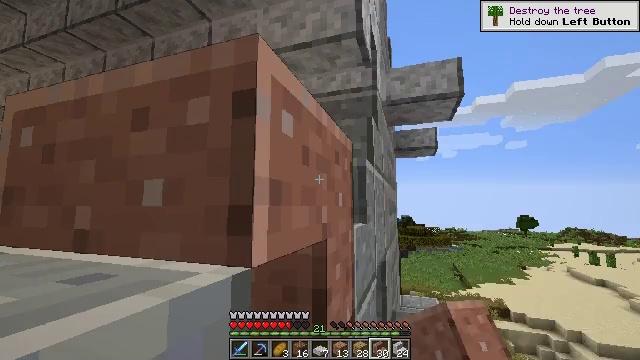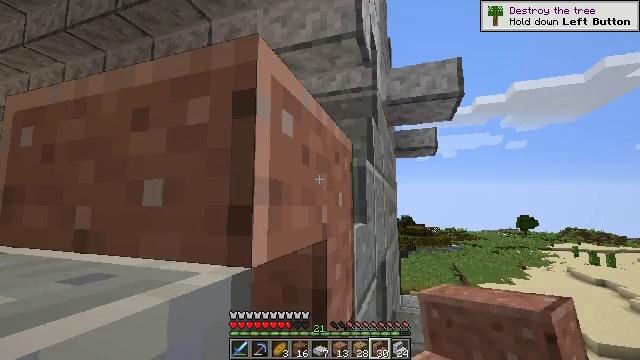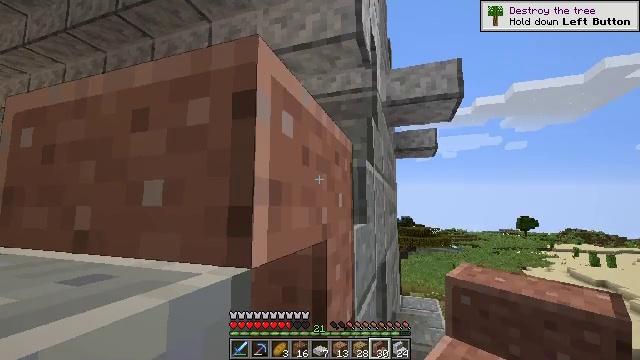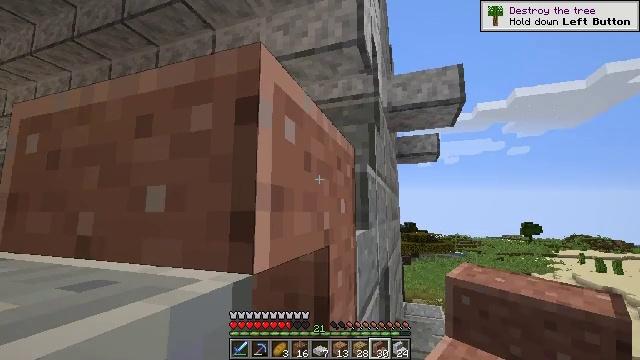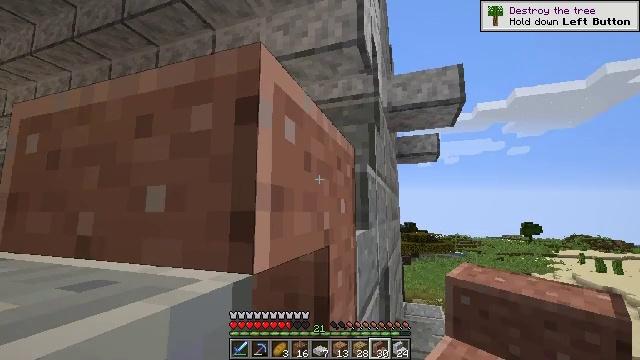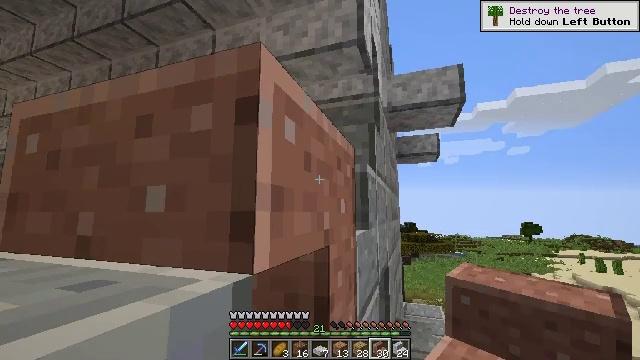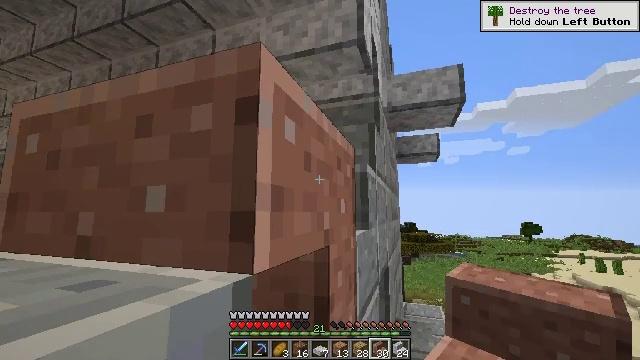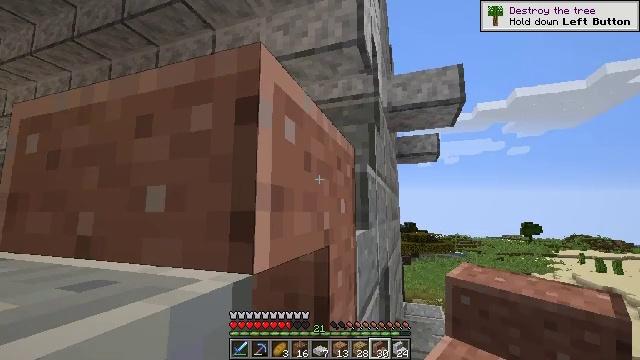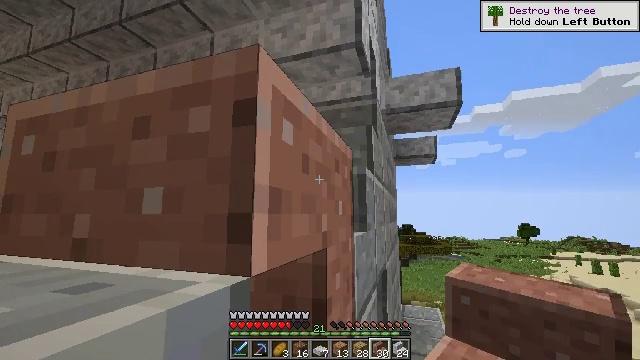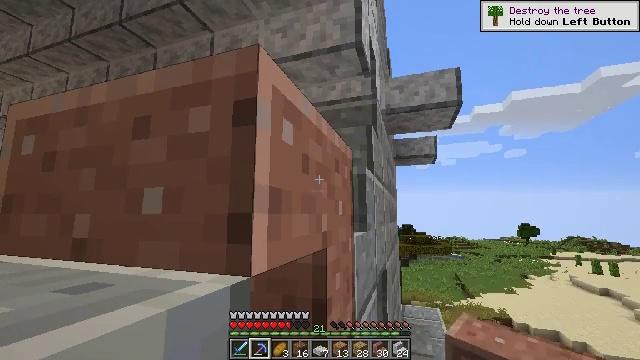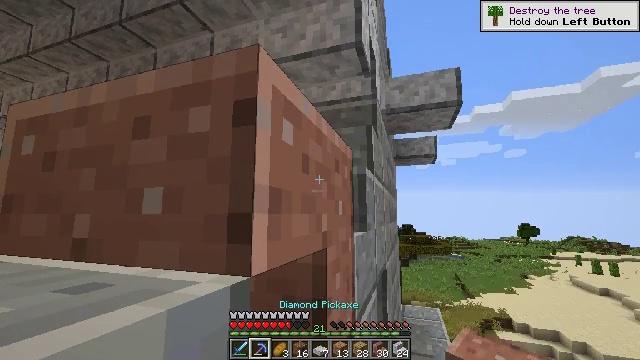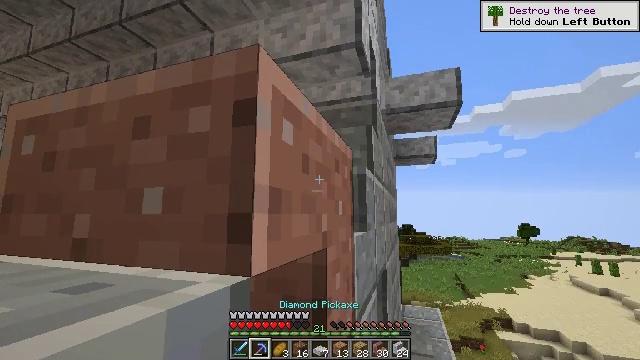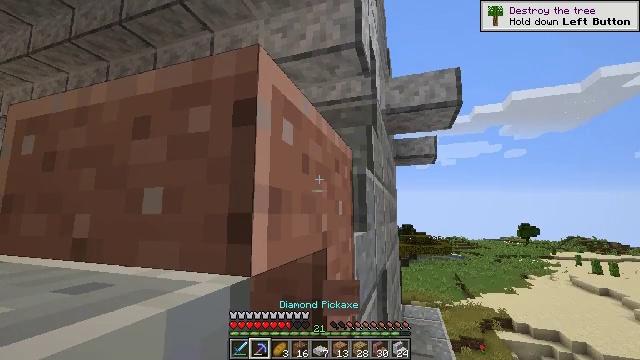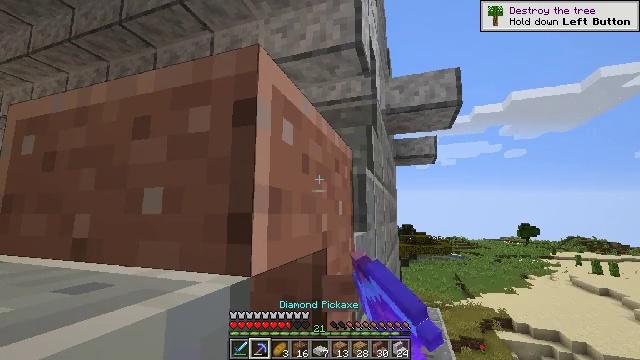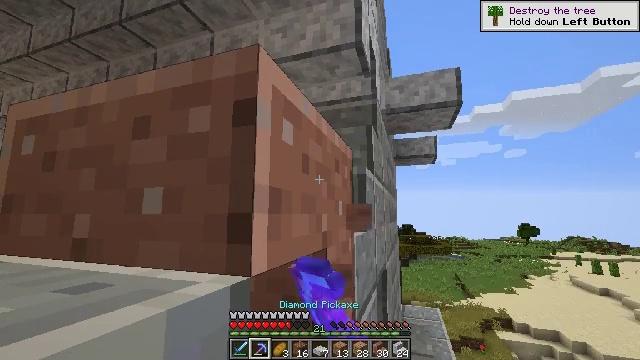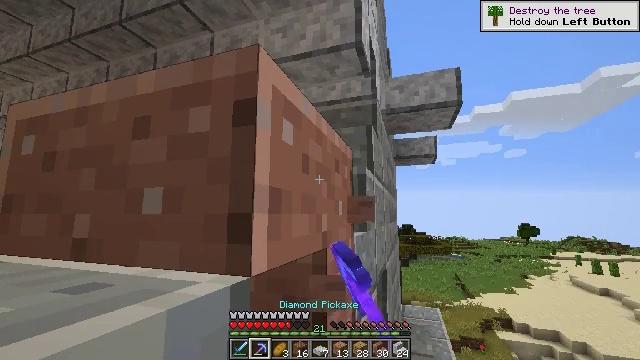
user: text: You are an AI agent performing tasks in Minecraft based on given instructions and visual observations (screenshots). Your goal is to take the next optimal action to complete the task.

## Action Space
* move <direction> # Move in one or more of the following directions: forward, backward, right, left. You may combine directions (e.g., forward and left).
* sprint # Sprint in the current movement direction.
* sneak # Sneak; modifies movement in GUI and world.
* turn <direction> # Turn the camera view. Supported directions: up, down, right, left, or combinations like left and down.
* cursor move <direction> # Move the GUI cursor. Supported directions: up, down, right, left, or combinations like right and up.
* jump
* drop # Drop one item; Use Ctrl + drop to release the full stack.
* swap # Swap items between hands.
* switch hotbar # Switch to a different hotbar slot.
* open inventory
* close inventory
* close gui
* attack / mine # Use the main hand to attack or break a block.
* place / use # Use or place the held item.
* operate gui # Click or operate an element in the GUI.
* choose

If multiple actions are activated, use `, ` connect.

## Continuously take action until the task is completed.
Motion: motion action
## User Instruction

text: Mine polished granite stairs.
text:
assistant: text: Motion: no_op
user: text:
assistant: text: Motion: no_op
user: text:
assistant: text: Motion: turn up
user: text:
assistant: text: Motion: no_op
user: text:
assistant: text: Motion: no_op
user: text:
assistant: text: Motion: no_op
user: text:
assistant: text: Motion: no_op
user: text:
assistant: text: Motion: no_op
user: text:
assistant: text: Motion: switch to hotbar 2
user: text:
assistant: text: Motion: switch to hotbar 2
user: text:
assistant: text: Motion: switch to hotbar 2
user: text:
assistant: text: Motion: attack / mine, switch to hotbar 2
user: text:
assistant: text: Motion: attack / mine
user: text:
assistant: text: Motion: attack / mine
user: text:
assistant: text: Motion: attack / mine
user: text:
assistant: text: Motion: attack / mine
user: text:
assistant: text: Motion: attack / mine
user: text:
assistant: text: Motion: attack / mine
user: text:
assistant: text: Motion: attack / mine
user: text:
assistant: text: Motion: attack / mine
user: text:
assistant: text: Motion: attack / mine
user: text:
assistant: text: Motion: no_op
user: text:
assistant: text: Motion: no_op
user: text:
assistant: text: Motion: no_op
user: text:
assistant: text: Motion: no_op
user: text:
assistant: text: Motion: no_op
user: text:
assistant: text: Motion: no_op